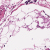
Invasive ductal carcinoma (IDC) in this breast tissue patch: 0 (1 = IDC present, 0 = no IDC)